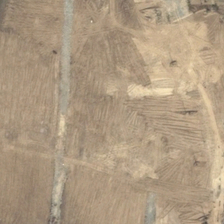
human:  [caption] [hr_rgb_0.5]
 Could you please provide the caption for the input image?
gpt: a striped flat bareland with a straight road cross it .

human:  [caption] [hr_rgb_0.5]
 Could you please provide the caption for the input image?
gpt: there are some orderly arranged plants growing alongside the bareland .

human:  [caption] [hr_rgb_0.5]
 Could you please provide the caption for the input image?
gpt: there are some orderly arranged plants growing alongside the bareland .

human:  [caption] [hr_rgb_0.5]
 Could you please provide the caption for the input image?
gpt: there are some orderly arranged plants growing alongside the bareland .

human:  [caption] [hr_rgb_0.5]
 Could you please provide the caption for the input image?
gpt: a small road are in a piece of yellow bareland .